Field crop: tomato
Growth stage: 1
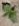
Species: solanum